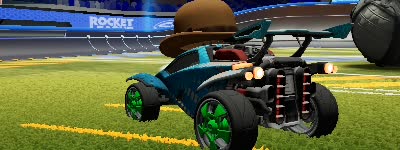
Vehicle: octane